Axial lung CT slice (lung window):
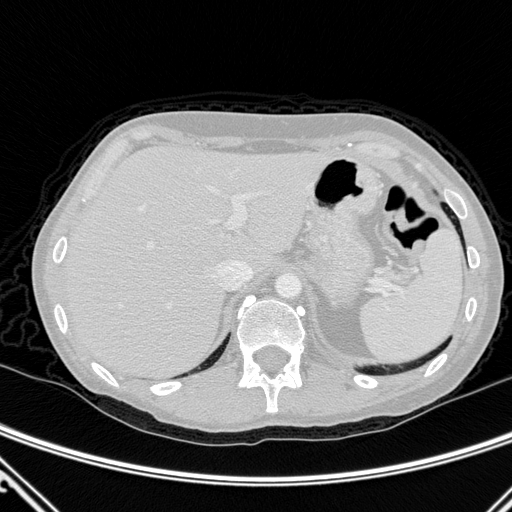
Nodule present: no